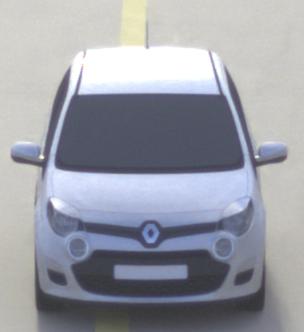
Make: Renault
Model: Twingo 1.2 LEV 16V 75
Detailed model: Twingo (II)
Model produced from: 2012/01
Model produced until: 2014/07
Doors: 3
Color: white
Road condition: dry road
Daytime: morning or afternoon
Contrast: medium contrast